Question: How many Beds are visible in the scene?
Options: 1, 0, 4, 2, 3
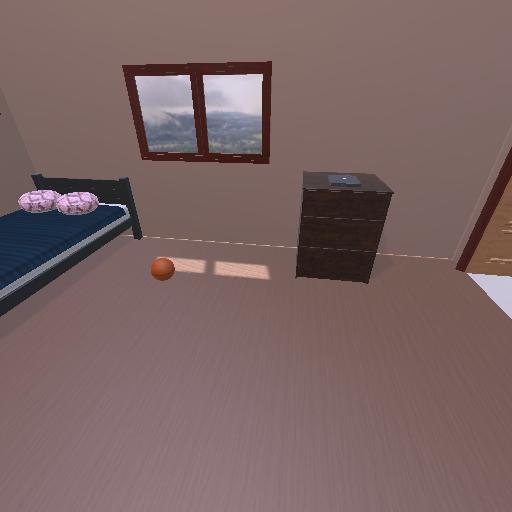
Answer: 1